Aerial crown-view tile of a tropical tree (Barro Colorado Island, Panama), acquired 20250715:
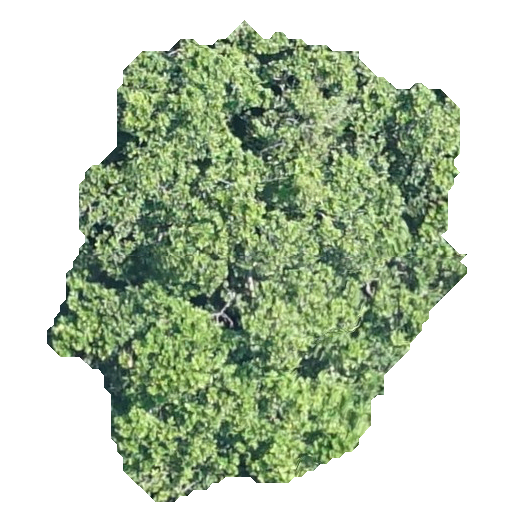
Species: Anacardium excelsum
GBIF accepted scientific name: Anacardium excelsum
Crown area: 206.585 m²